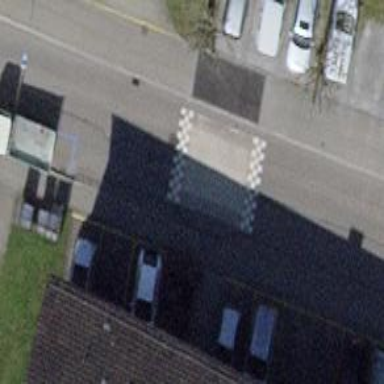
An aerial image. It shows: Traffic calming cushion.